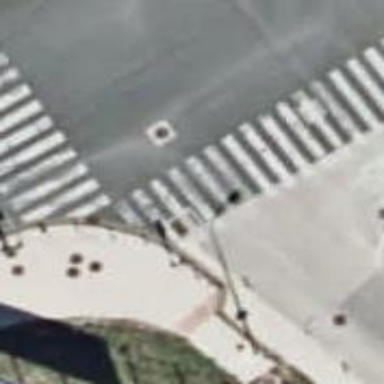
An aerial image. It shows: Zebra crossing on the road.